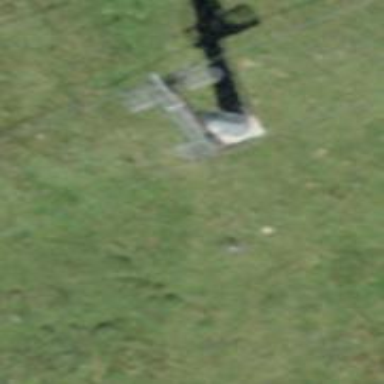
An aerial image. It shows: Pylon for aerialway.